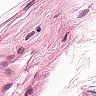
Metastatic tissue present: no